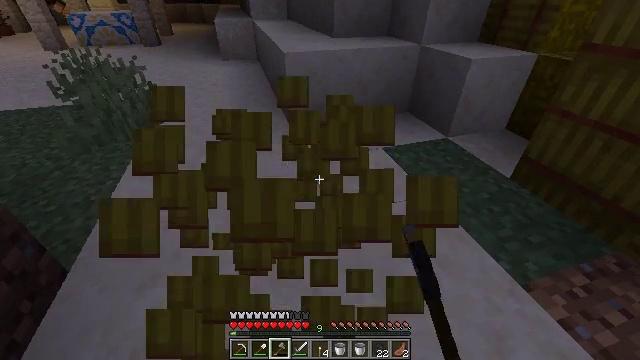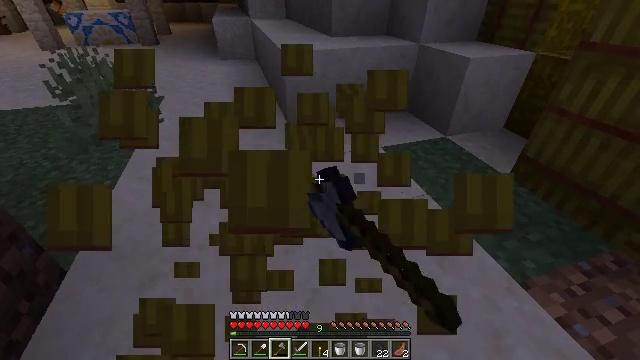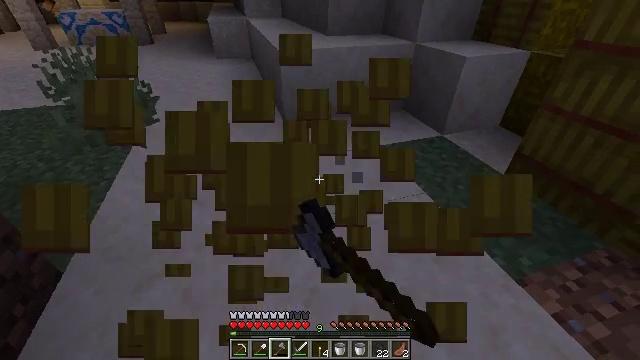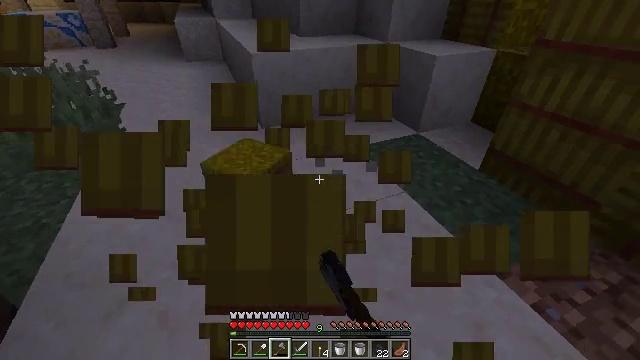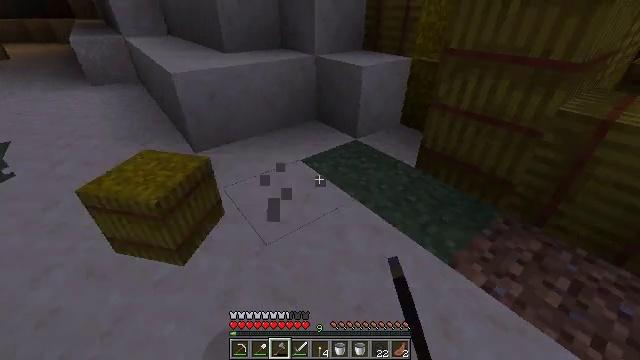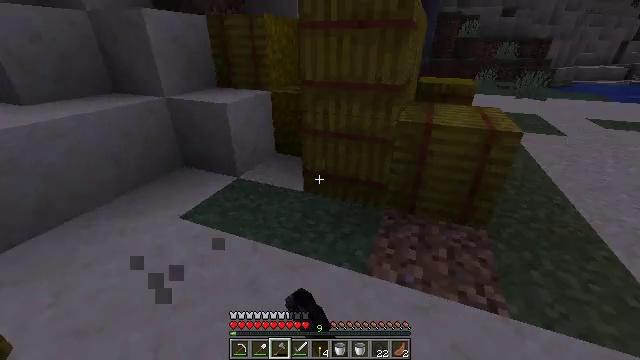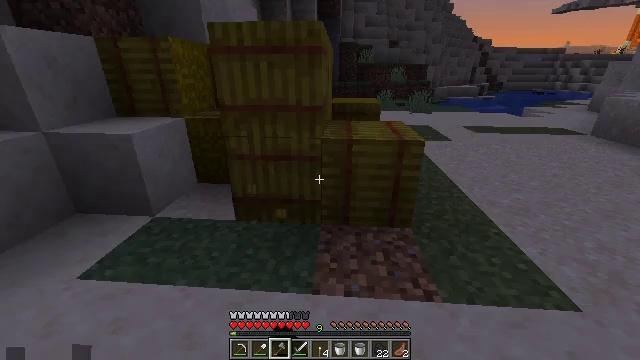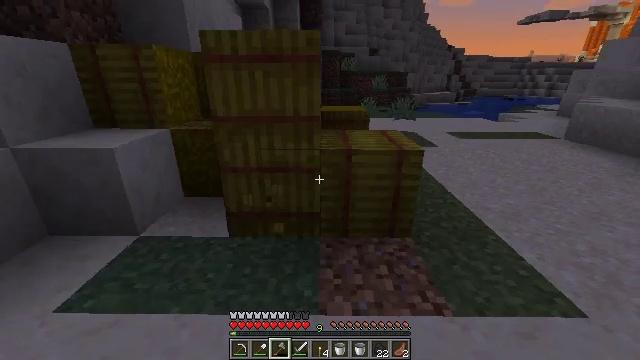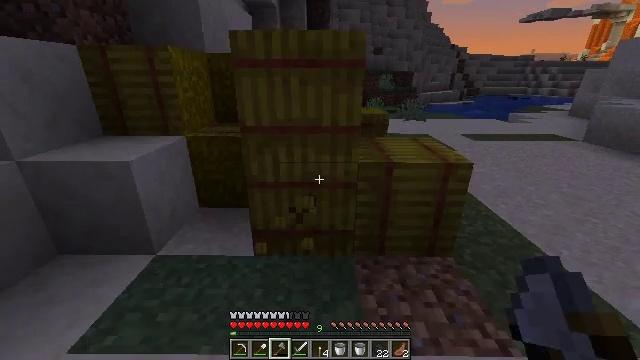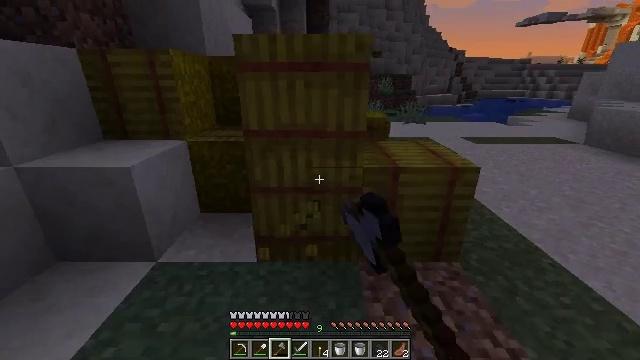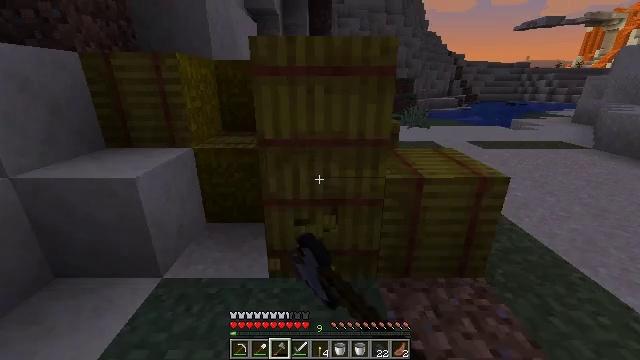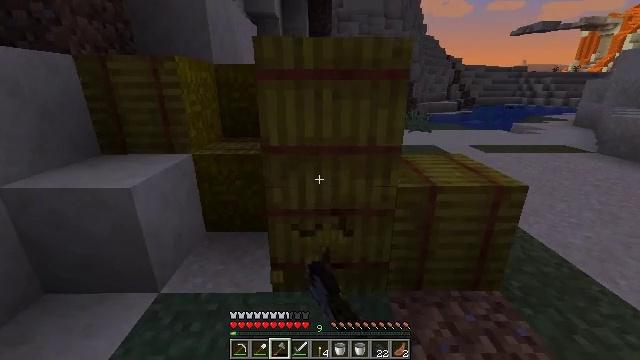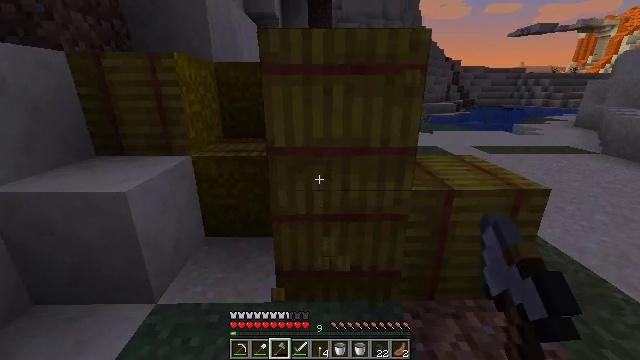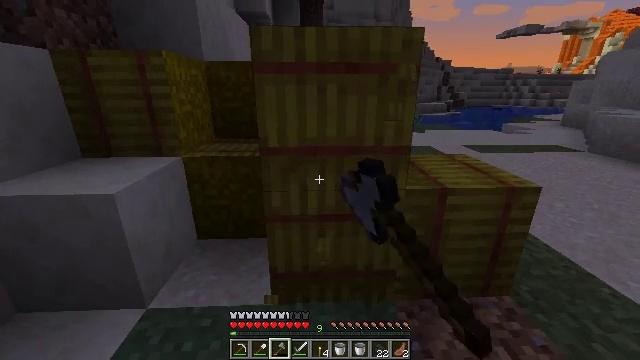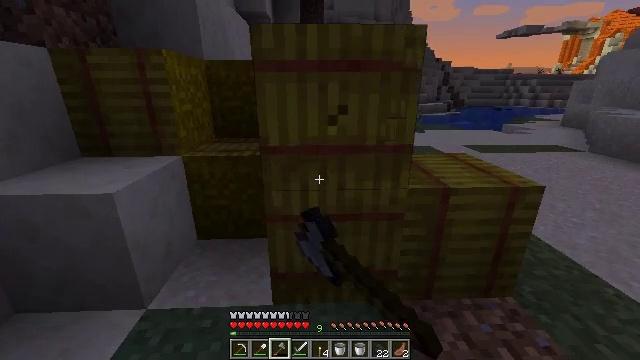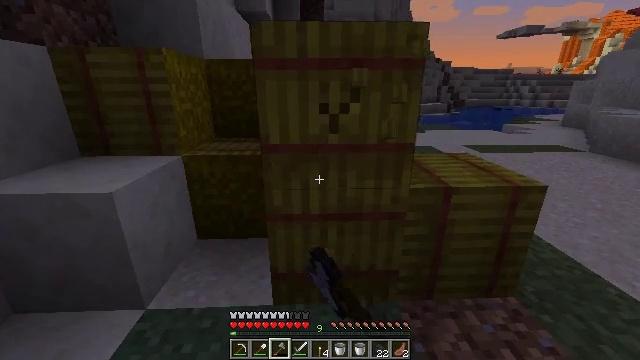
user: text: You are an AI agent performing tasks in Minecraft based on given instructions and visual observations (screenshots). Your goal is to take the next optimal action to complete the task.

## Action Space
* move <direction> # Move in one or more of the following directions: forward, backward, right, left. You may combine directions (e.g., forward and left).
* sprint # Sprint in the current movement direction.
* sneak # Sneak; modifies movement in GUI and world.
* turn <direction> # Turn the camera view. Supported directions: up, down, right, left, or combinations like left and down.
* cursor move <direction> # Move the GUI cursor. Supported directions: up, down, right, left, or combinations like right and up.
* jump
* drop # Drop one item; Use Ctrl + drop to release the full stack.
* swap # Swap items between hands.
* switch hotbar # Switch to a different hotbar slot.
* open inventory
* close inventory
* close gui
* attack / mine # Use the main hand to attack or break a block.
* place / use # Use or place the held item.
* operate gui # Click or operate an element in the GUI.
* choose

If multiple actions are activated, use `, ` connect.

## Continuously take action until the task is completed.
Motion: motion action
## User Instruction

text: Break the hay block to collect it.
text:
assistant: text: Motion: attack / mine
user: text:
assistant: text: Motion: attack / mine
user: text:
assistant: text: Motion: move forward, turn right, attack / mine
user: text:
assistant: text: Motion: move forward and move left, turn right and up, attack / mine
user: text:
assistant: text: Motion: move forward and move left, turn right and up, attack / mine
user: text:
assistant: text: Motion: move forward and move left, turn right and up, attack / mine
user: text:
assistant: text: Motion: move forward and move left, turn right and up, attack / mine
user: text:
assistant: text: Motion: move forward and move left, attack / mine
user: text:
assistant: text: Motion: move forward and move left, attack / mine
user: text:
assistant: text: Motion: move forward, attack / mine
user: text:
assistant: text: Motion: attack / mine
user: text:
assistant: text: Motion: attack / mine
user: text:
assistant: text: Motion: turn right, attack / mine
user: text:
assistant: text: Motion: attack / mine
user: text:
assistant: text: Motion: attack / mine
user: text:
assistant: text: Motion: attack / mine
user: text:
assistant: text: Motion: attack / mine
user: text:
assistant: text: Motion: attack / mine
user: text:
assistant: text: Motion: attack / mine
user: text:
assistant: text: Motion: turn left, attack / mine
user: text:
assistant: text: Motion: attack / mine
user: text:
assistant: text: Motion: attack / mine
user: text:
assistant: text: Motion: attack / mine
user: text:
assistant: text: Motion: attack / mine
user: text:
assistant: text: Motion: attack / mine
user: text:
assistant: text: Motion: attack / mine
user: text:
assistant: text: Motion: attack / mine
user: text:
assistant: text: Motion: attack / mine
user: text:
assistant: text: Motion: attack / mine
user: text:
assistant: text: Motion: attack / mine